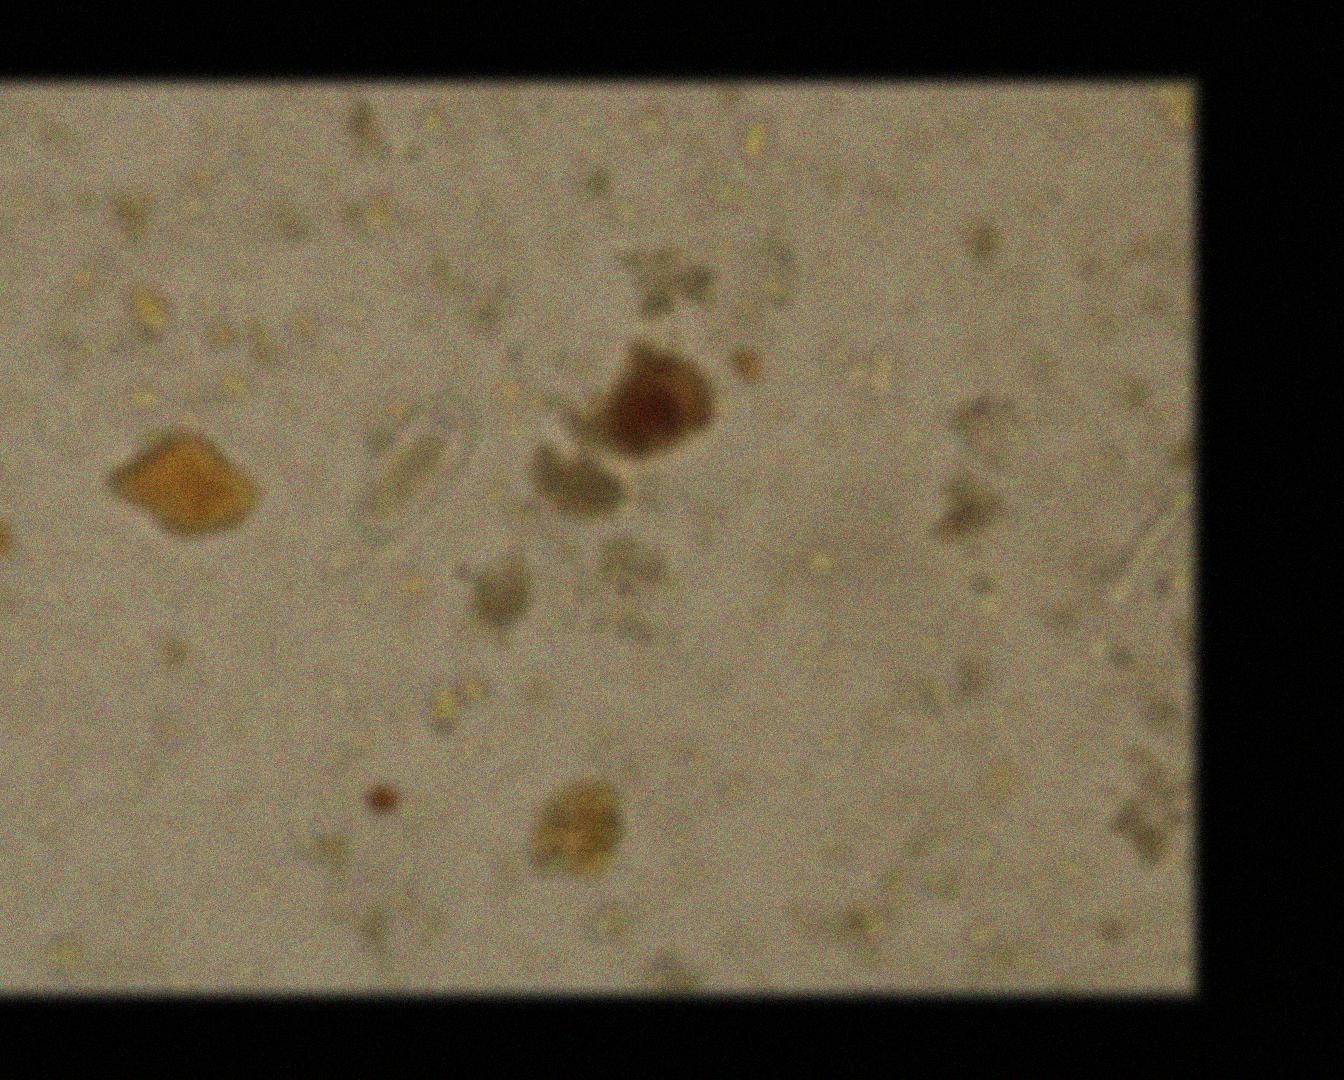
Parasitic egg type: Enterobius vermicularis